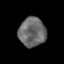
Tissue: prostate
Cell type: T cells
Senescence score: 0.355
Nuclear area (px): 773
Mean DAPI intensity: 106.084